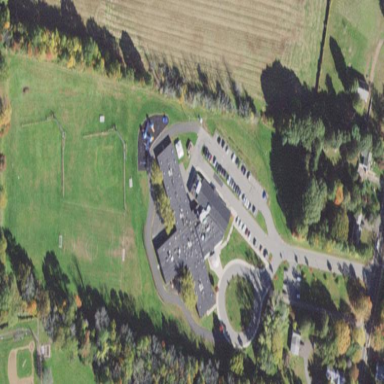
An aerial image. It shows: School.